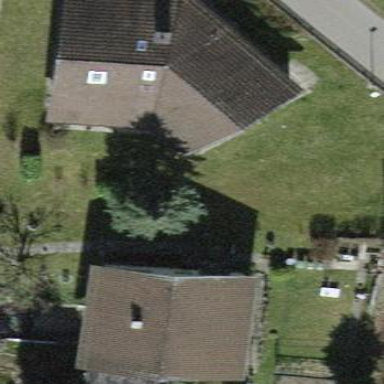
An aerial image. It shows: Detached building.